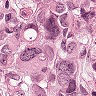
Metastatic tissue present: yes